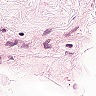
Metastatic tissue present: no